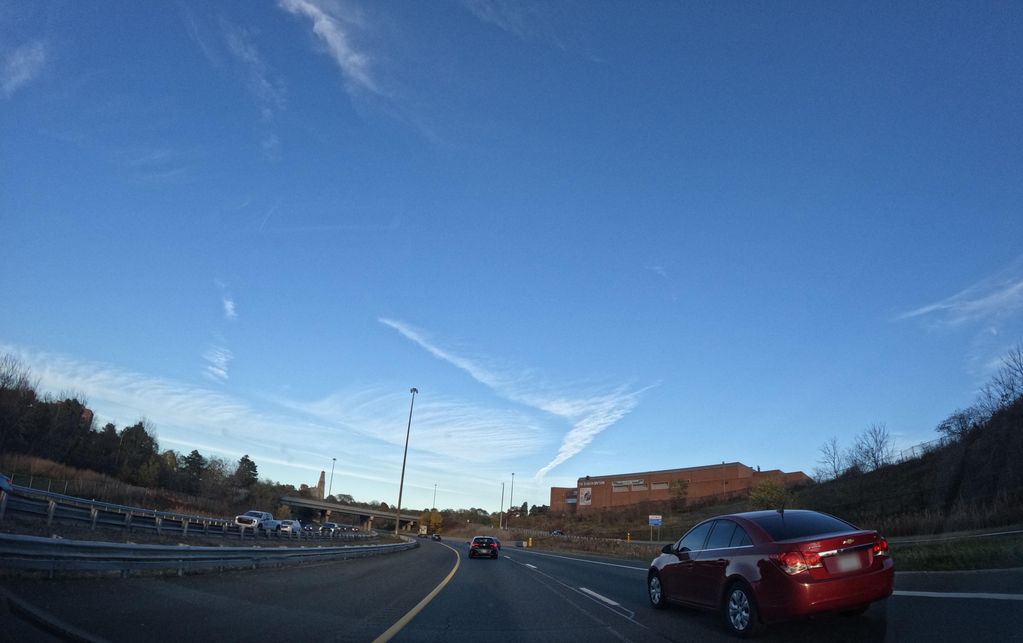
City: hamilton